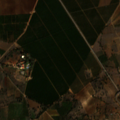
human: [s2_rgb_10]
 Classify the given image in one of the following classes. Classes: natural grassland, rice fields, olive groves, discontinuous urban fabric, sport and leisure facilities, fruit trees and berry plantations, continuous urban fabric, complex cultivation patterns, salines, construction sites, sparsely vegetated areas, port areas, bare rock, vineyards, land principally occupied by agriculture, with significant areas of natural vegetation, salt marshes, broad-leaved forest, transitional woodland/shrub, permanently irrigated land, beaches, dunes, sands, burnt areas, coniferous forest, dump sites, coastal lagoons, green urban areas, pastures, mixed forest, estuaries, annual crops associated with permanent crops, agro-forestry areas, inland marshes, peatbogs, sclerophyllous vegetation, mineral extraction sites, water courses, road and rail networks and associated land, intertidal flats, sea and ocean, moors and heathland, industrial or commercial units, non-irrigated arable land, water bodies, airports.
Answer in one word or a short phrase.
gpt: fruit trees and berry plantations, annual crops associated with permanent crops